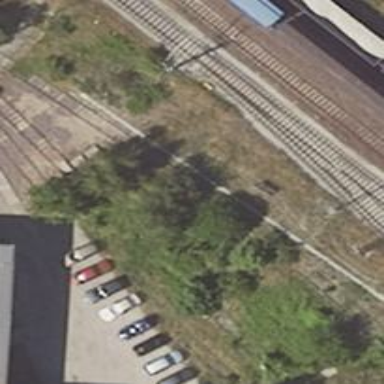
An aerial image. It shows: Abandoned railway yard.